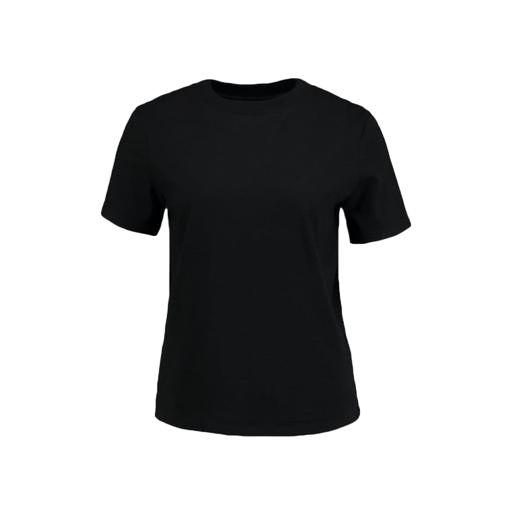
black women's jersey t-shirt, black women's t-shirt, black woman's tee, white background